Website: bh-photo
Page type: address-validator
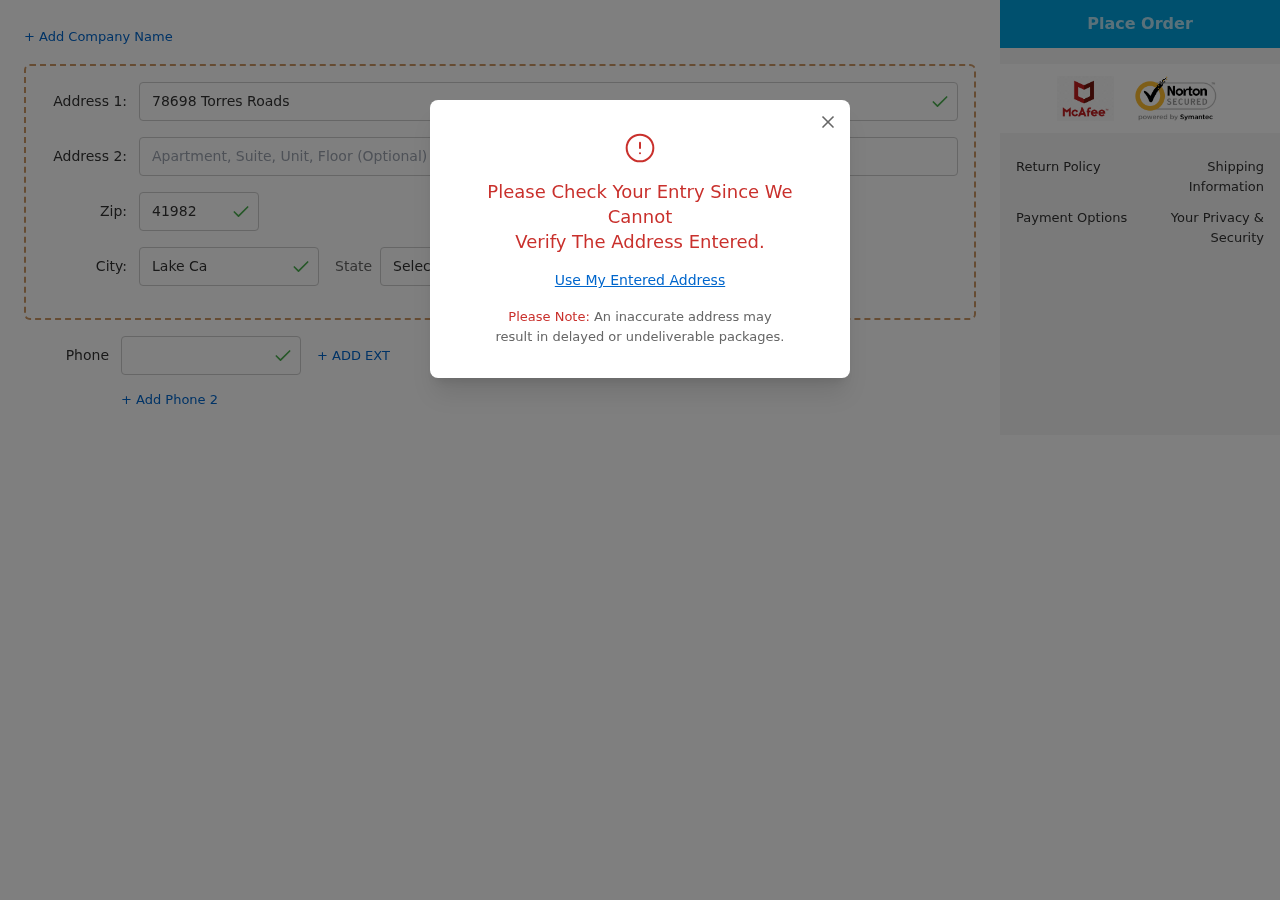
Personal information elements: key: PII_CITY
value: Lake Cassidy
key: PII_PHONE
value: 9394852414
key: PII_POSTCODE
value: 41982
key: PII_STATE_ABBR
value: VT
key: PII_STREET
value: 78698 Torres Roads